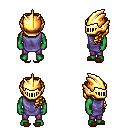
a pixel art fantasy rpg character, male body template, orc, green skin, chain tabard jacket, magenta pants, blonde princess hairstyle, gold helm, brown slippers, four views (front, back, left, right), 2x2 character sprite sheet, small pixel art, hard edges, no anti-aliasing